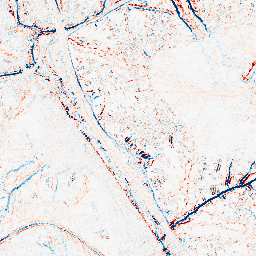
Category: edge_preserving
Decomposition family: median
Decomposition parameters: size: 5
Upsampling method: edge_directed
Upsampling parameters: scale: 4
Upsampling scale: 4